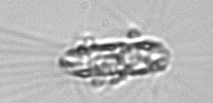
Label: Corethron_hystrix